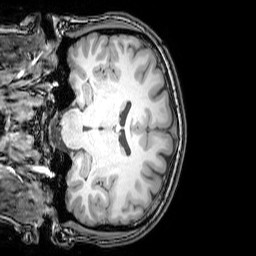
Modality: T1w
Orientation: coronal
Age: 25
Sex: male
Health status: healthy
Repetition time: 0.081 s
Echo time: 0.037 s